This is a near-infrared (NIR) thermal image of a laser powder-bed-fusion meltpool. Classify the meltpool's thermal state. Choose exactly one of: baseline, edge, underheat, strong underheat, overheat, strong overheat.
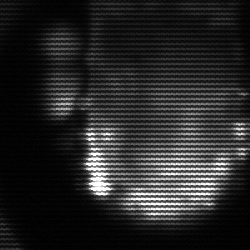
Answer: baseline